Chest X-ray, AP view. Patient: 53 years old, sex M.
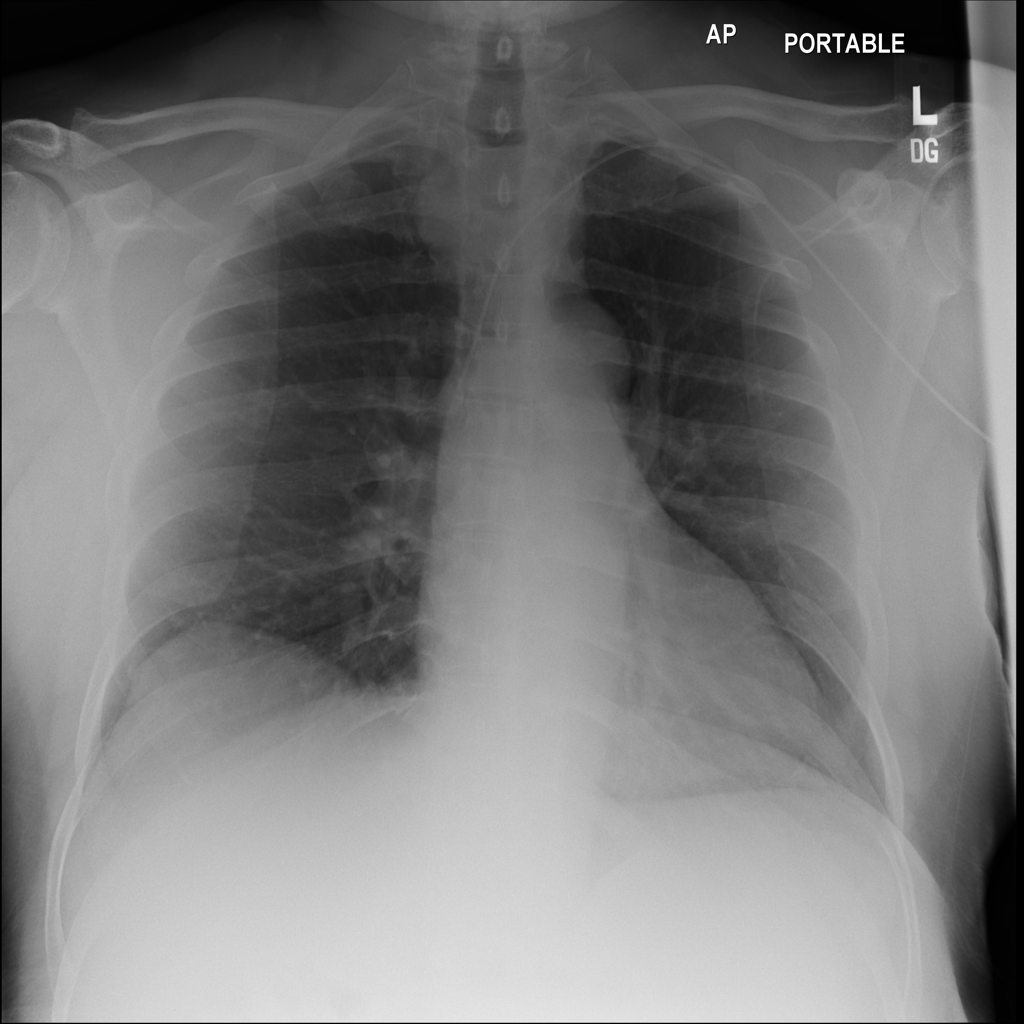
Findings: No Finding